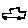
Label: car